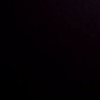
Label: space